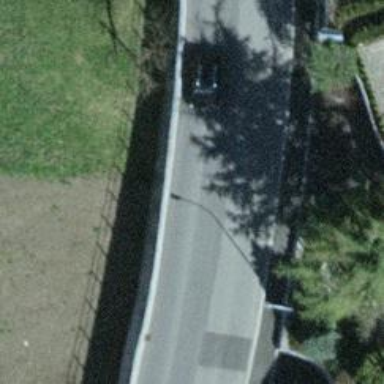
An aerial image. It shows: Residential road with asphalt surface and sidewalk on the left.